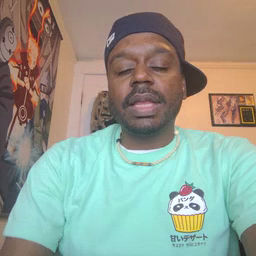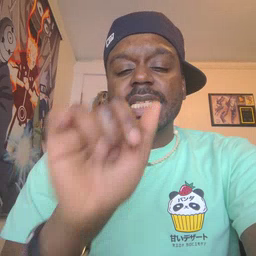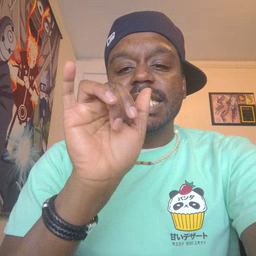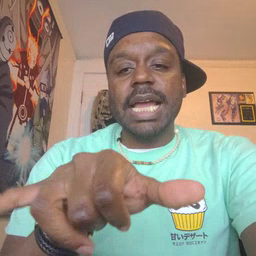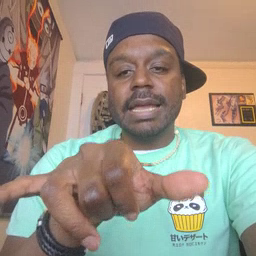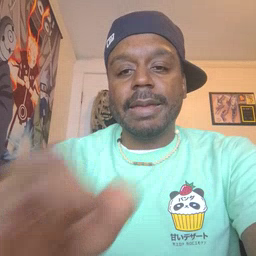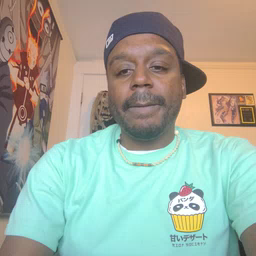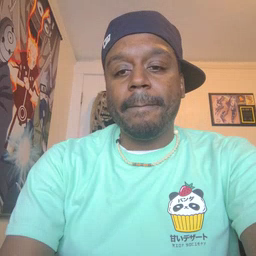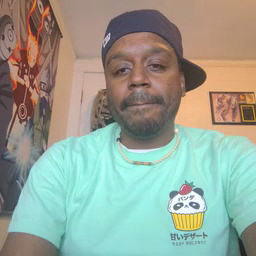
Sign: stay